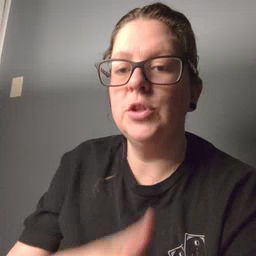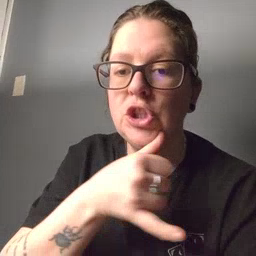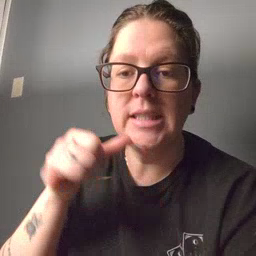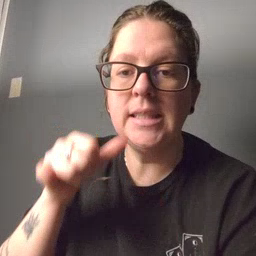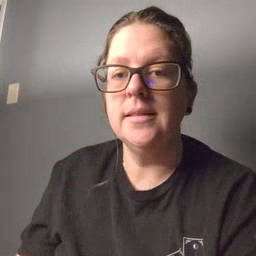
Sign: jeans